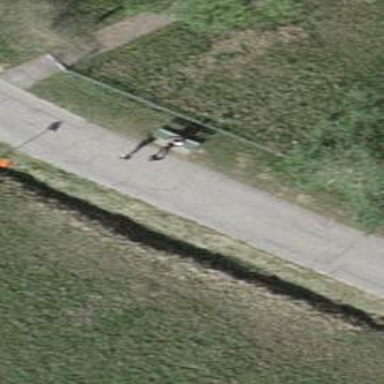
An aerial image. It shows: Bench.